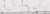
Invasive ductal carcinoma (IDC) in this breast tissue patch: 0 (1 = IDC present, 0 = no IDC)